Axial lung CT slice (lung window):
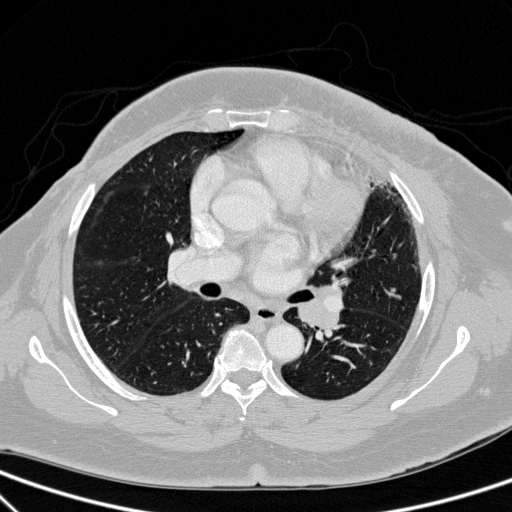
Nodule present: no